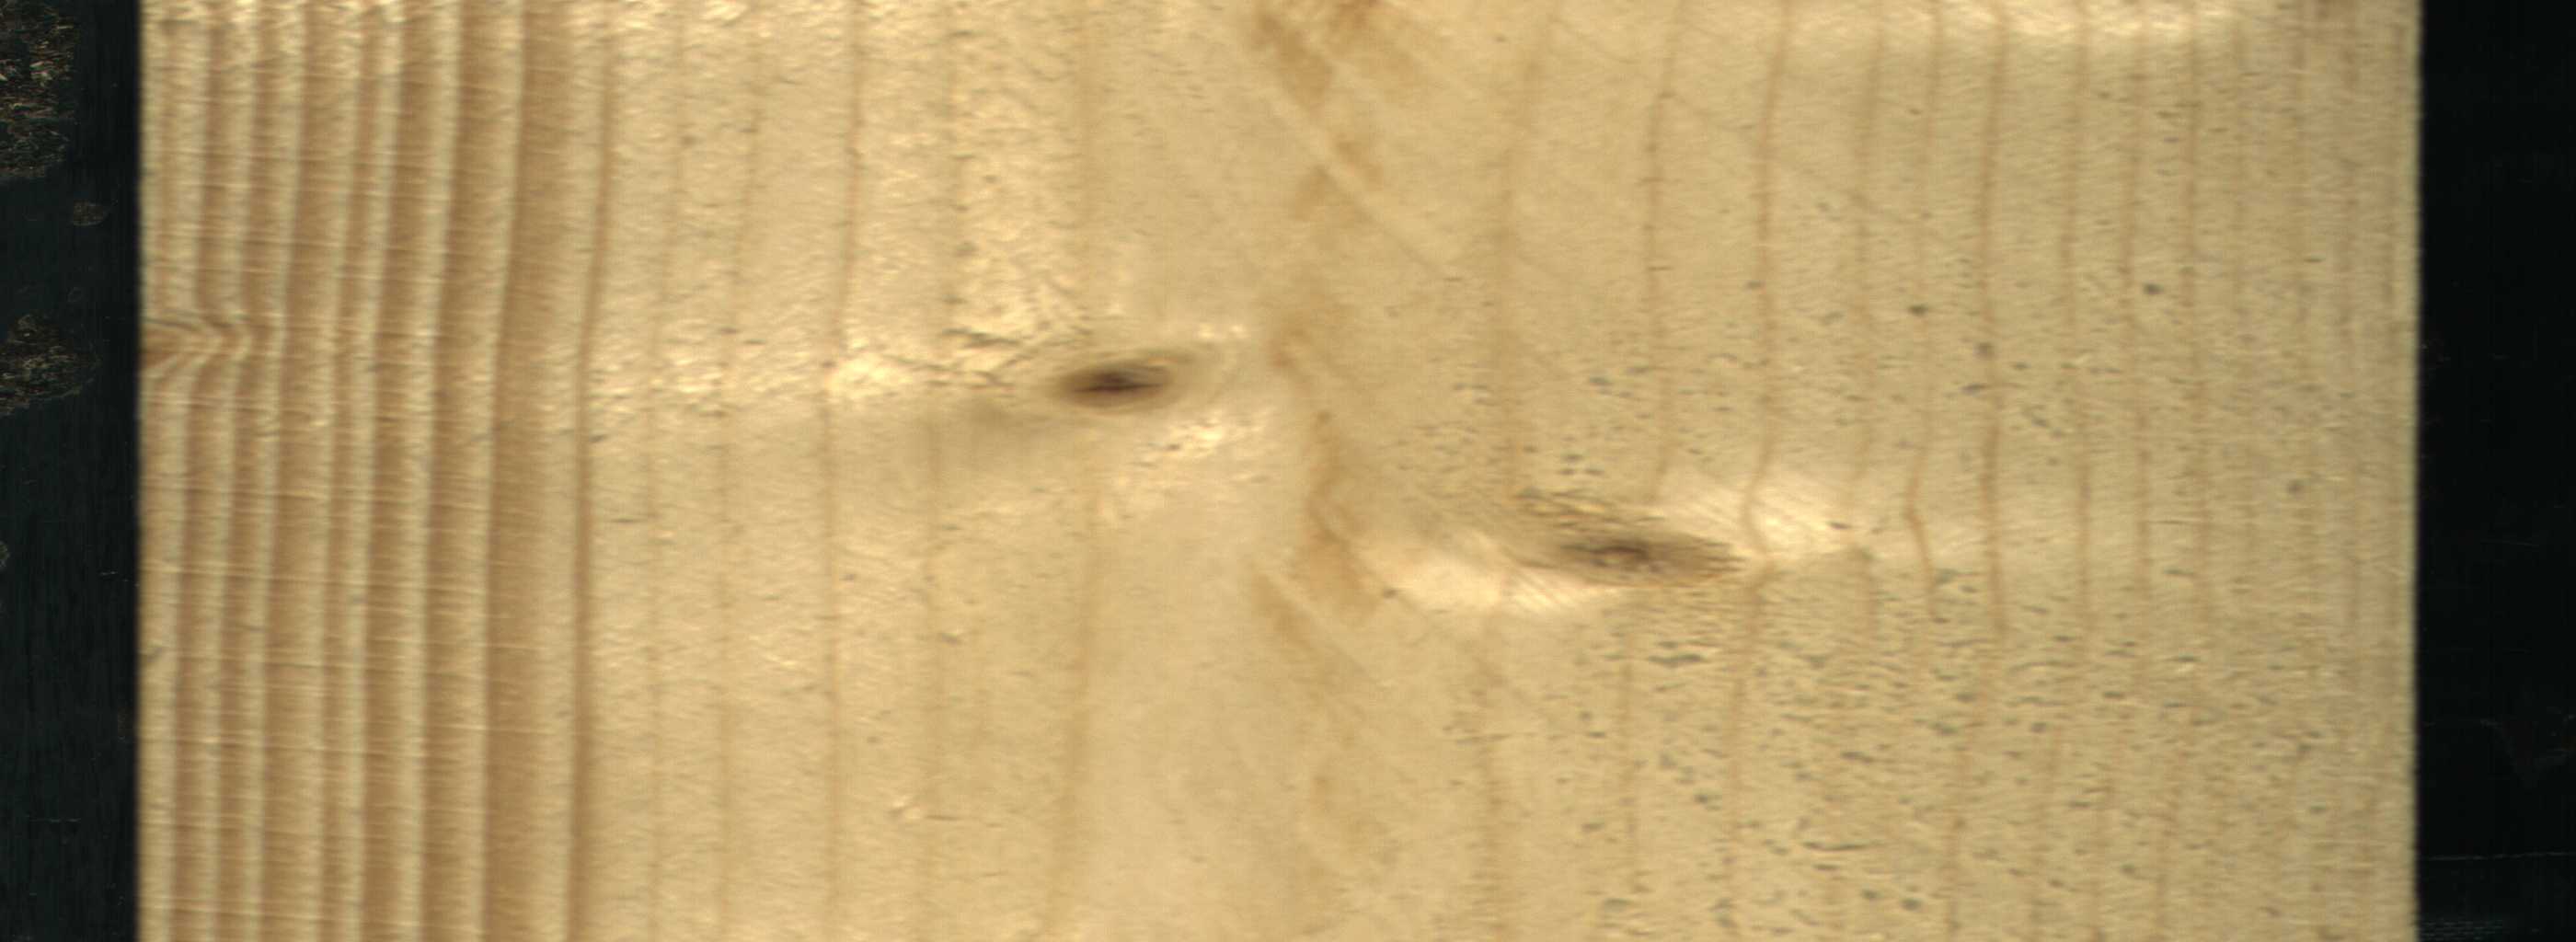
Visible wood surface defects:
Live_Knot
Live_Knot